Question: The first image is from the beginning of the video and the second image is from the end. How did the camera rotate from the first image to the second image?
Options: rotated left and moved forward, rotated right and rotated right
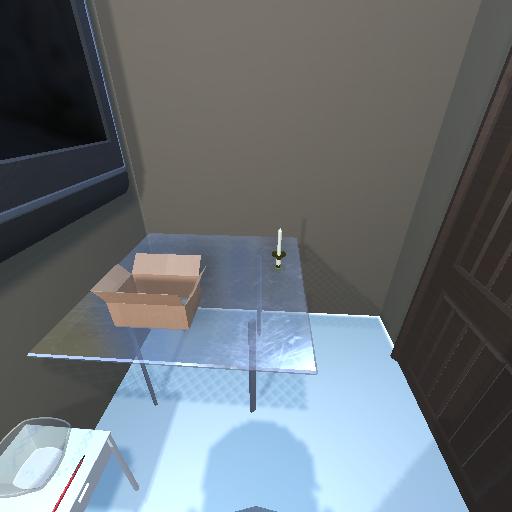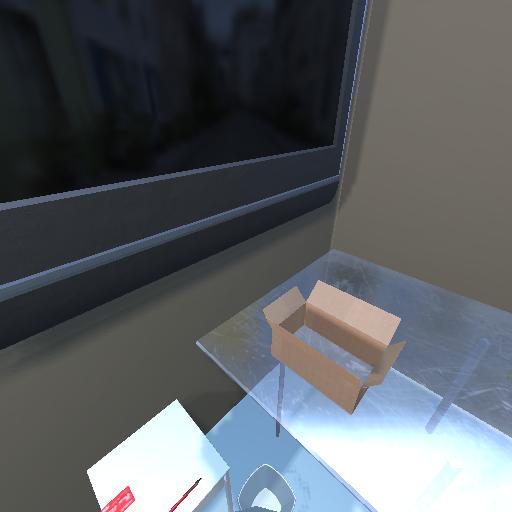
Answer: rotated left and moved forward